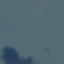
Land use / land cover: SeaLake